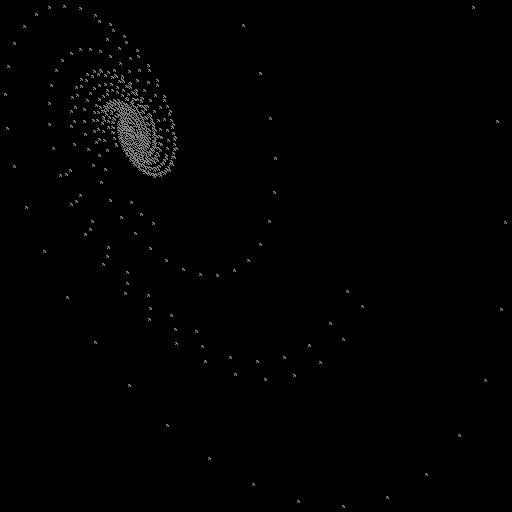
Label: ammonite